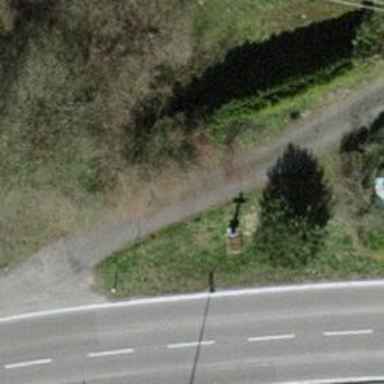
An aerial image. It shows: Historic wayside cross.